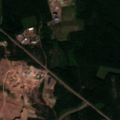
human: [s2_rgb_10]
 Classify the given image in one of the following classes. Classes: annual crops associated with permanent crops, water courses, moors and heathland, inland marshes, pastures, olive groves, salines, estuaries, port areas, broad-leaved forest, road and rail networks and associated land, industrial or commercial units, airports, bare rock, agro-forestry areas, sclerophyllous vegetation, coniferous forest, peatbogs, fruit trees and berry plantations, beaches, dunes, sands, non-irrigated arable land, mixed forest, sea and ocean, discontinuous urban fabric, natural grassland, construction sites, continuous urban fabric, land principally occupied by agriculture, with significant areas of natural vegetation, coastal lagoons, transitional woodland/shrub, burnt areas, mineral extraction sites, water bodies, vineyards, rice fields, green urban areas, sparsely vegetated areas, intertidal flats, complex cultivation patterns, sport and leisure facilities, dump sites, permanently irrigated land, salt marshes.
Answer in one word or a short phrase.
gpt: mineral extraction sites, non-irrigated arable land, coniferous forest, mixed forest, transitional woodland/shrub